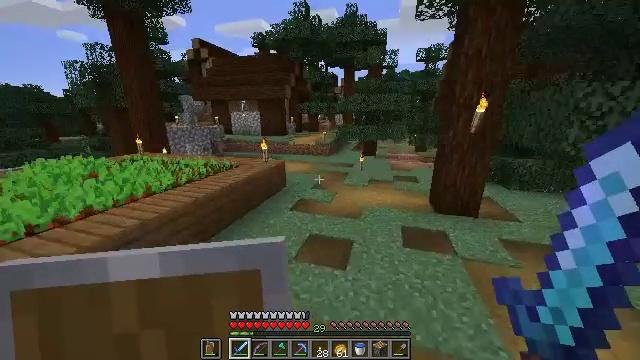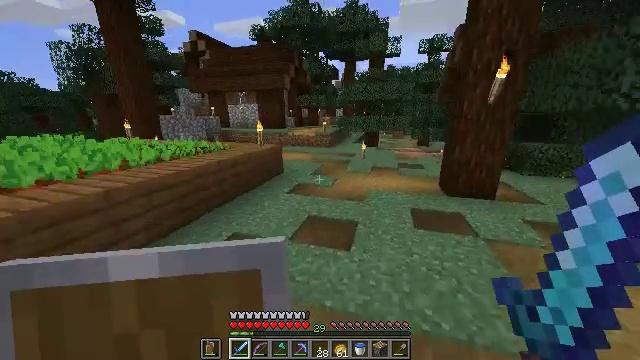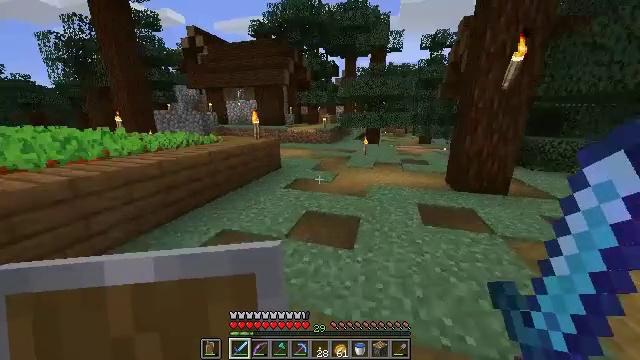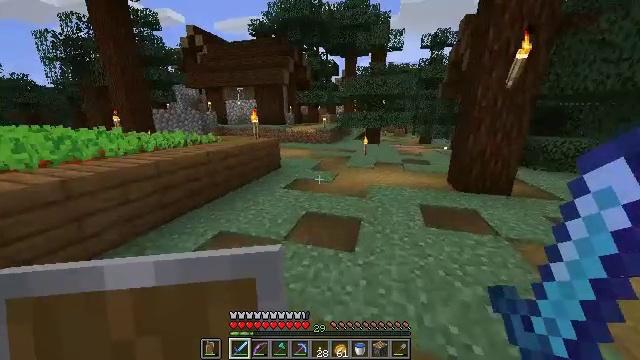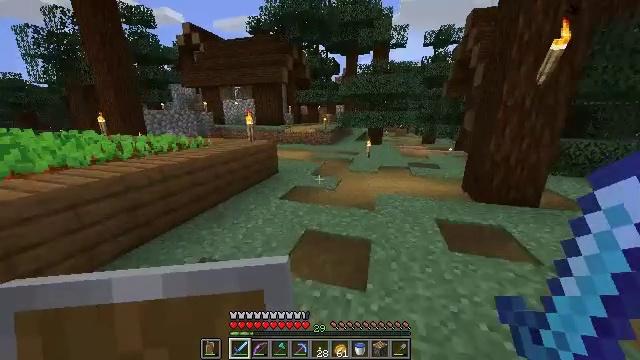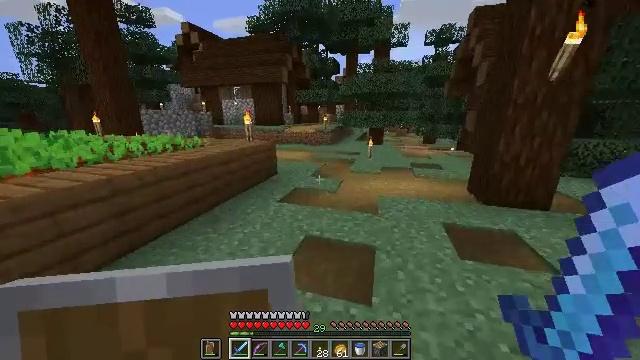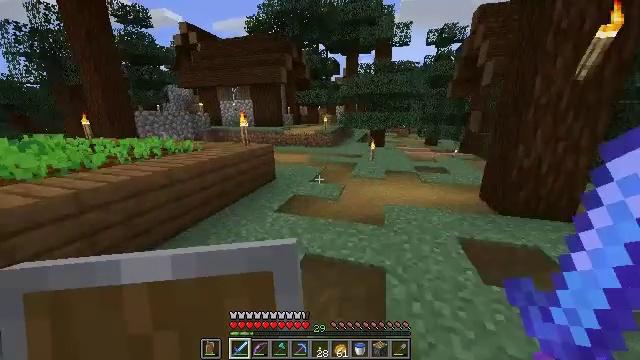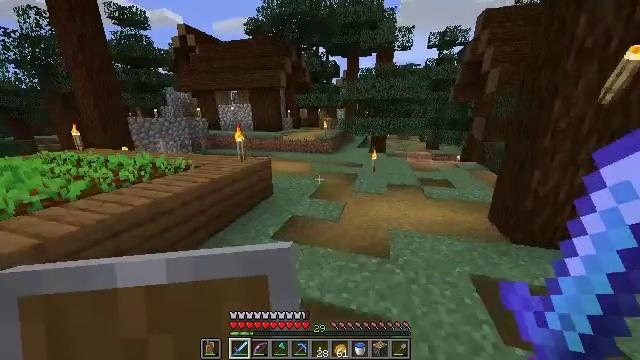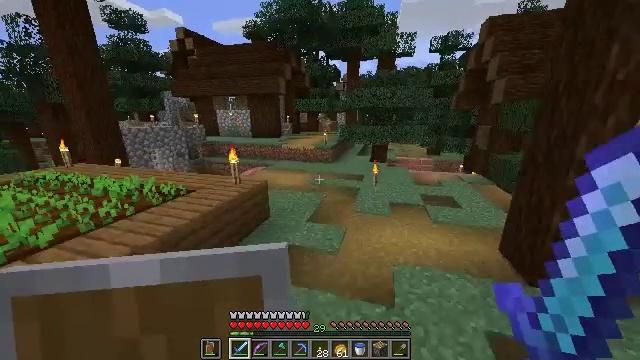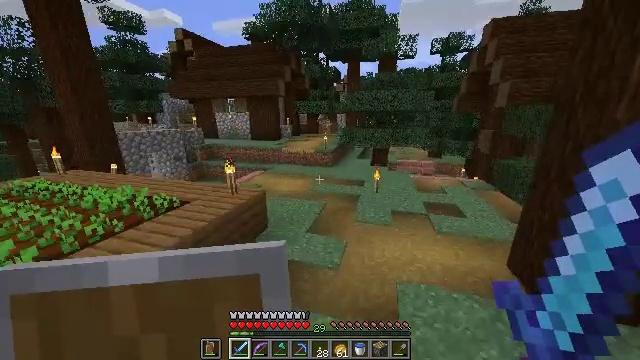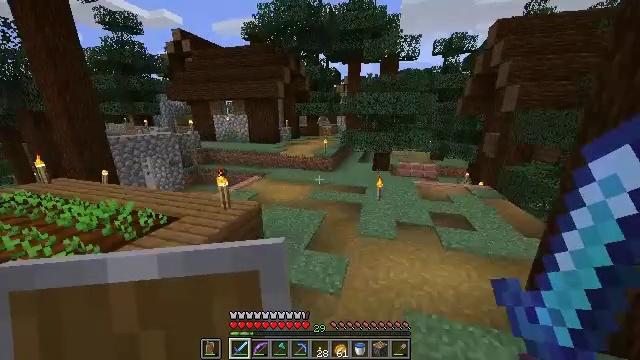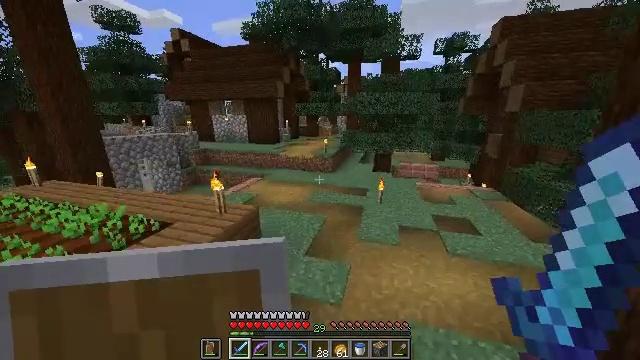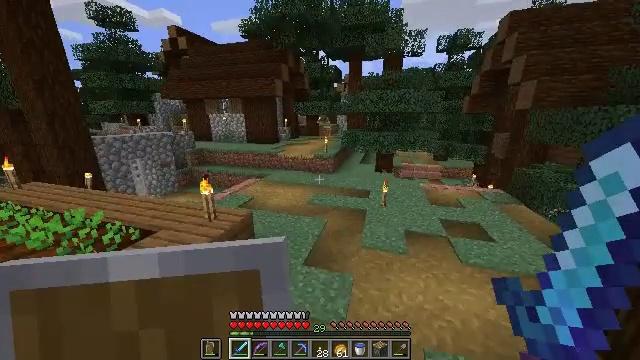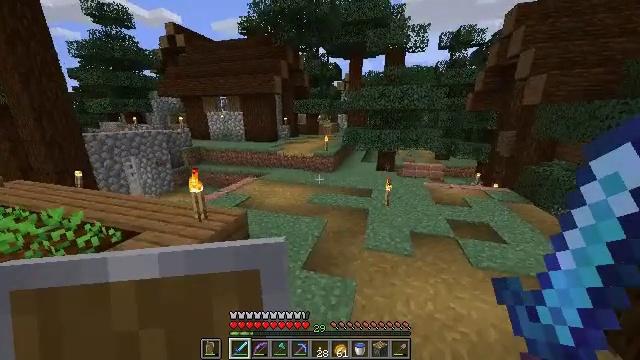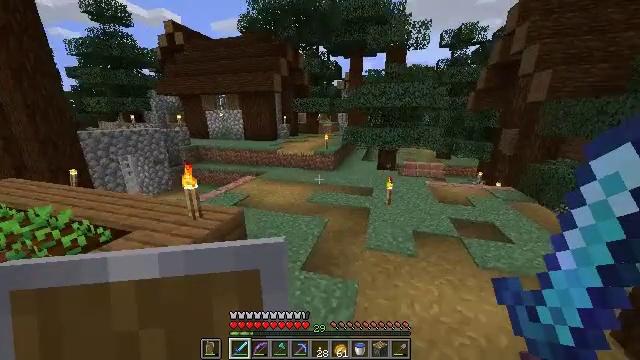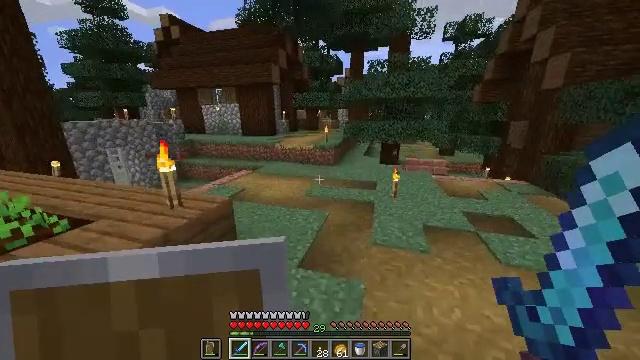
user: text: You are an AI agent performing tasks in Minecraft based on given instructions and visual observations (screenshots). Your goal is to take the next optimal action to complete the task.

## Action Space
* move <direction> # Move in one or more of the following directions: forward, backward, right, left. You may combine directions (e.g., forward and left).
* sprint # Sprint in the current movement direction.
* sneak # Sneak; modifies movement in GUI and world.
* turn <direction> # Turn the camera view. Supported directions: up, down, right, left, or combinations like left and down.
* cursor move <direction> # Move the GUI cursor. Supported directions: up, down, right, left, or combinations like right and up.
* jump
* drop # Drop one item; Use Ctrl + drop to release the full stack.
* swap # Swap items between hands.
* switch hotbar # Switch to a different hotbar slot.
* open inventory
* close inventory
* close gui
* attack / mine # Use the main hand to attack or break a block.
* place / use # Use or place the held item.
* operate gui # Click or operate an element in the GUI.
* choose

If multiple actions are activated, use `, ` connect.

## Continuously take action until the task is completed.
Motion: motion action
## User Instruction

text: Harvest sugar cane from the plant.
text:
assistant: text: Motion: move forward
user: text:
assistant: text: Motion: move forward
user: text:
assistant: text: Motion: move forward
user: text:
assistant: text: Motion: move forward
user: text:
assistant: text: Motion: move forward
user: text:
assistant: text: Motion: move forward, jump
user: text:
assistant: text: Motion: move forward, jump
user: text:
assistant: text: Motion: move forward, jump
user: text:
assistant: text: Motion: move forward
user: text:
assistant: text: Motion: move forward
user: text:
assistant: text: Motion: move forward
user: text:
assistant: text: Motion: move forward
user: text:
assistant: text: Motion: move forward
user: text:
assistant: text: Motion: move forward
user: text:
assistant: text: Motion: move forward
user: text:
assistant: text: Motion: move forward
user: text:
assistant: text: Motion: move forward
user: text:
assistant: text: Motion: move forward
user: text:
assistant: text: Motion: move forward, jump
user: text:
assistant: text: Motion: move forward, jump
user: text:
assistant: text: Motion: move forward, jump
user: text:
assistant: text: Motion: move forward, jump
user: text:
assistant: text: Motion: move forward
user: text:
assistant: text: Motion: move forward
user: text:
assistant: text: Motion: move forward
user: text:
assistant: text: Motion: move forward
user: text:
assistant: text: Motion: move forward
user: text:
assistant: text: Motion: move forward
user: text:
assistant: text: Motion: move forward, turn left
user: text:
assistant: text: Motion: move forward